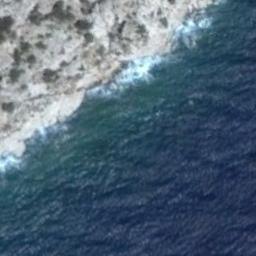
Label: beach